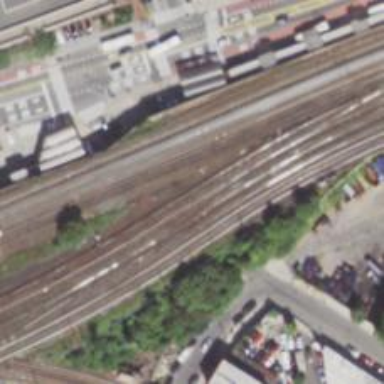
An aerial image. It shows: Bridge over electrified railway tracks.